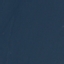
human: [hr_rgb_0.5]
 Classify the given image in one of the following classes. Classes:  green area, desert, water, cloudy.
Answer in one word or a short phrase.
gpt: water